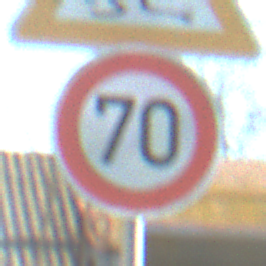
Verkehrszeichen: Geschwindigkeit70
Zusatzzeichen oben: SchleuderOderRutschgefahr
Umgebung: Outdoor, Suburban
Tageszeit: MorningAfternoon
Wetter: Clear
Licht: Natural
Jahreszeit: NotSpecified
Kontrast: HighContrast